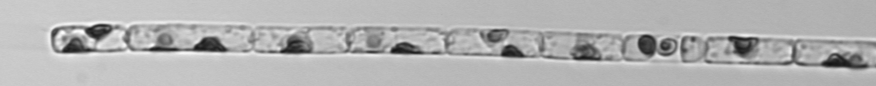
Label: Guinardia_delicatula_TAG_internal_parasite